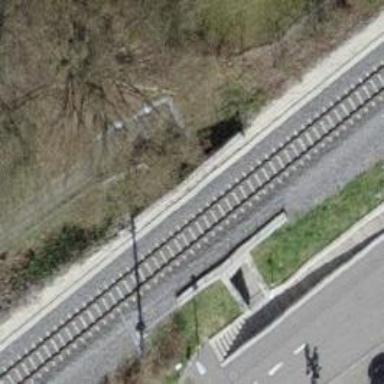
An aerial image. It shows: Tunnel footway.